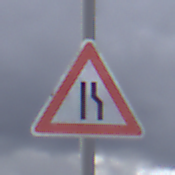
Verkehrszeichen: EinseitigVerengteFahrbahnRechts
Umgebung: Outdoor, Suburban
Tageszeit: MorningAfternoon
Wetter: PartlyCloudy
Licht: Natural
Jahreszeit: NotSpecified
Kontrast: LowContrast